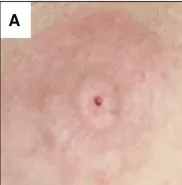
(A) Painful, erythematous skin rash at the insulin pump injection site on the upper abdomen, just prior to presentation.
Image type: medical_photograph (skin_photograph)